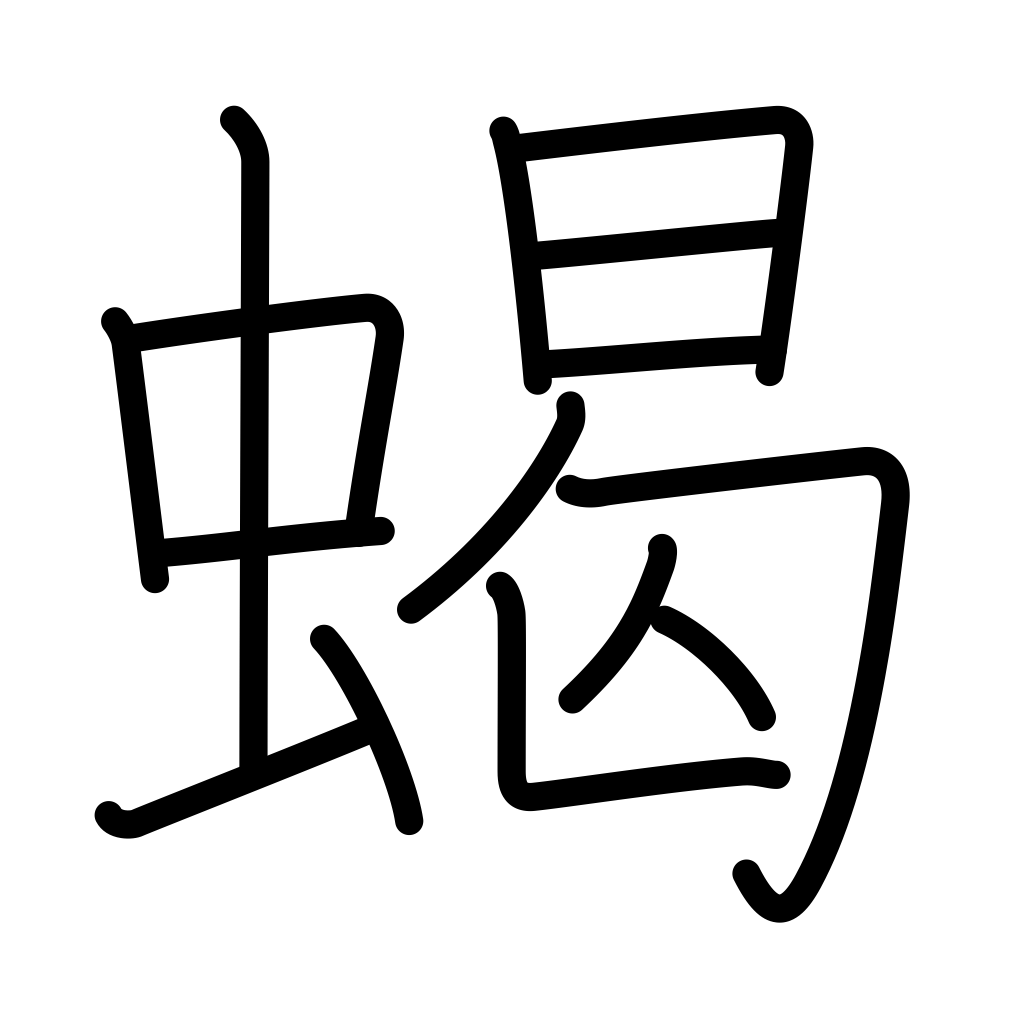
Meaning: scorpion